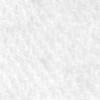
Label: no_change